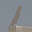
Label: 1